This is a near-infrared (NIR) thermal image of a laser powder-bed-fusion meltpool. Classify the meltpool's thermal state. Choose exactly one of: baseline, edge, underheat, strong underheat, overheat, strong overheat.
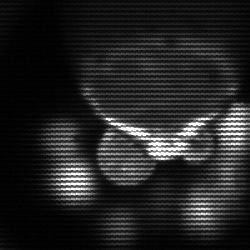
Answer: edge